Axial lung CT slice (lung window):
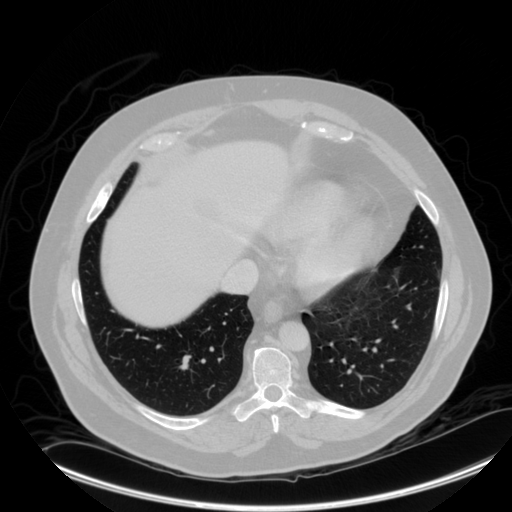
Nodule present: no